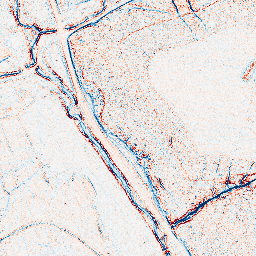
Category: edge_preserving
Decomposition family: anisotropic_diffusion
Decomposition parameters: iterations: 5
kappa: 50
gamma: 0.05
Upsampling method: bicubic
Upsampling parameters: scale: 4
Upsampling scale: 4